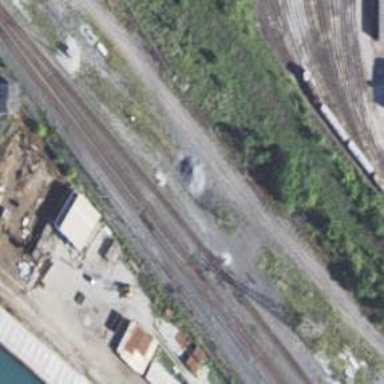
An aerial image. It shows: Abandoned railway.